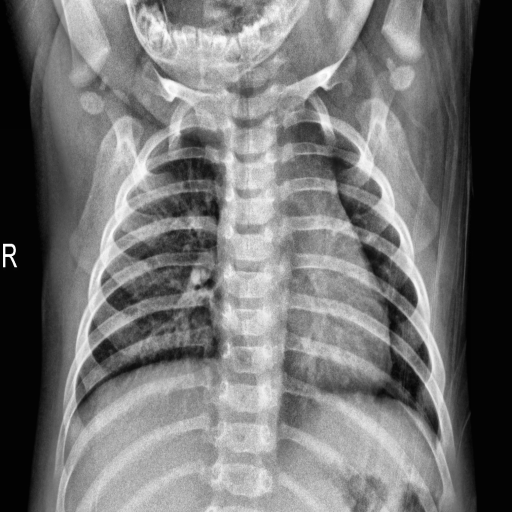
Finding: NORMAL